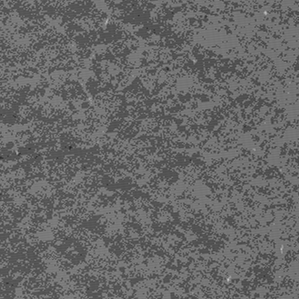
Label: frost